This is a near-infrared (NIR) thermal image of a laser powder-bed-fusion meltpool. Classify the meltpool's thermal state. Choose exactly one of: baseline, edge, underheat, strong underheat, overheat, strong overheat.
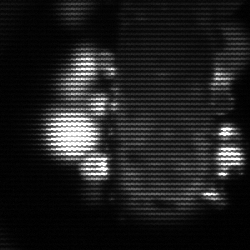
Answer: strong underheat